RGB frame:
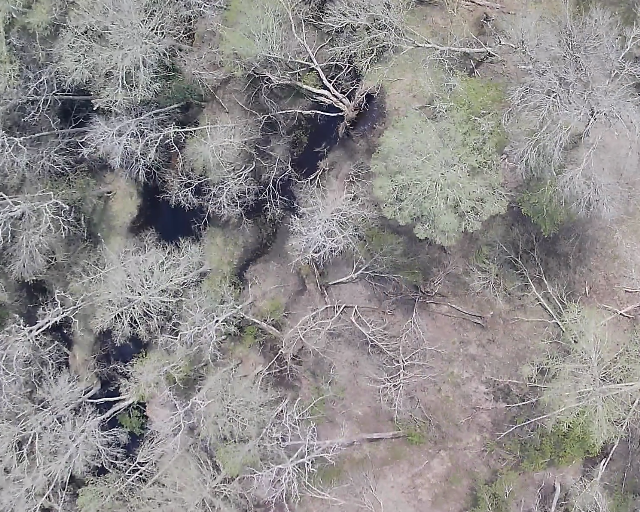
Thermal frame:
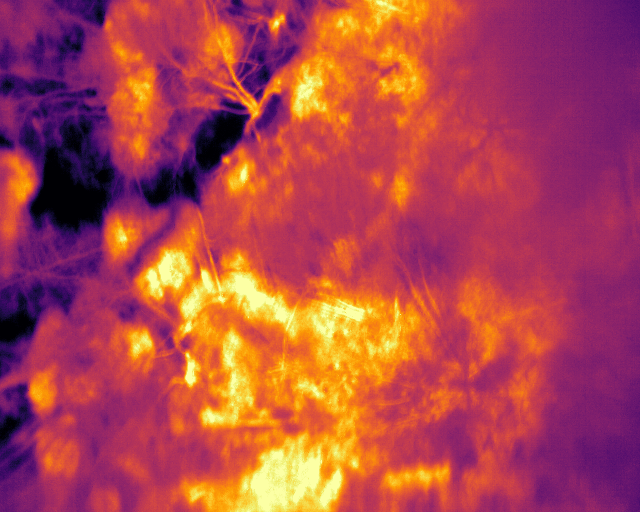
Captured: 2026-02-26 03:45:42
Pixels at or above 80 °C: 0 (fraction of frame: 0)